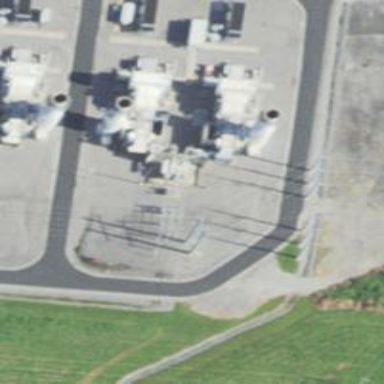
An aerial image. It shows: Gas turbine generator.